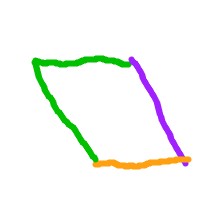
Shape: parallelogram